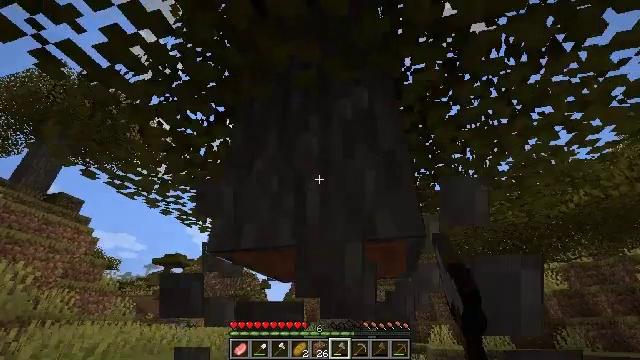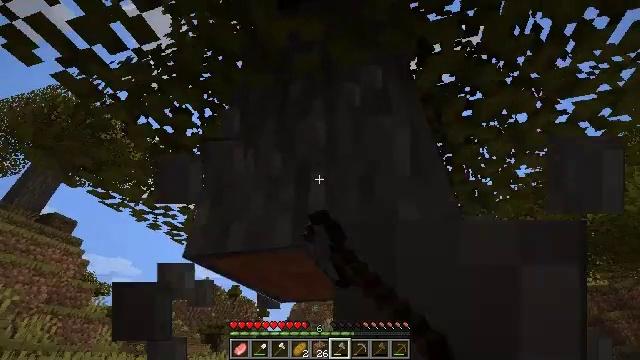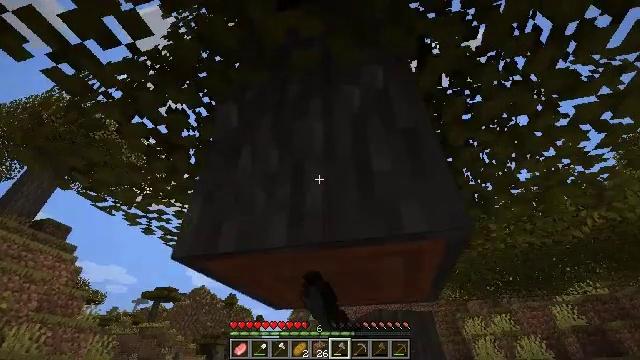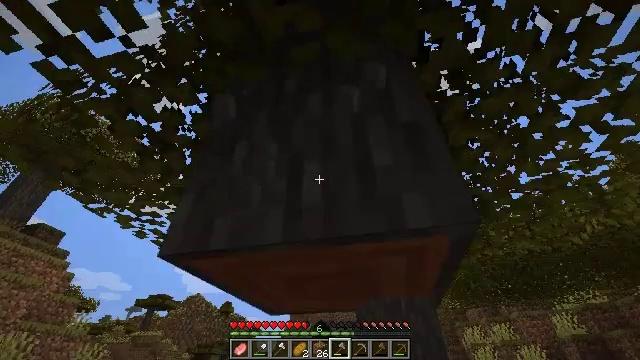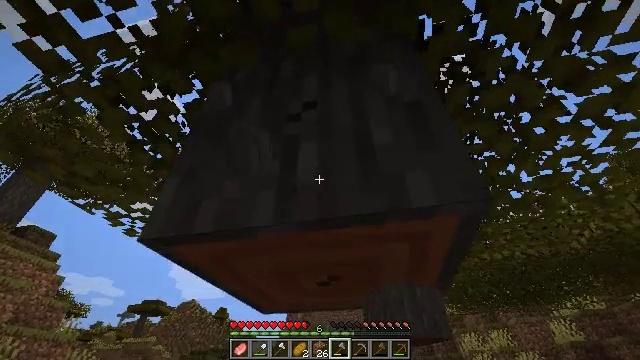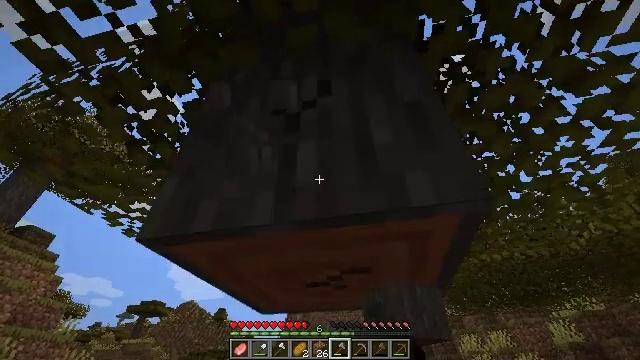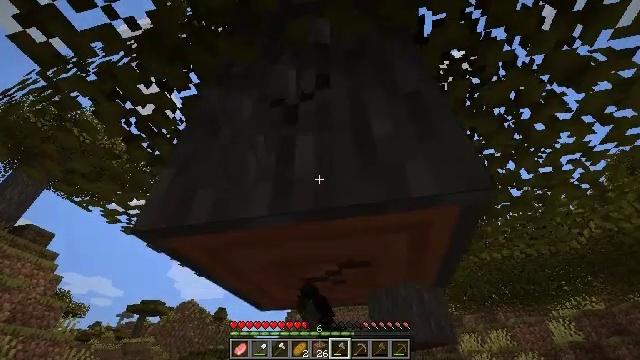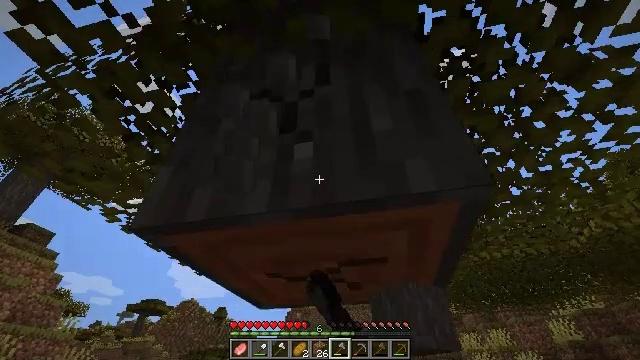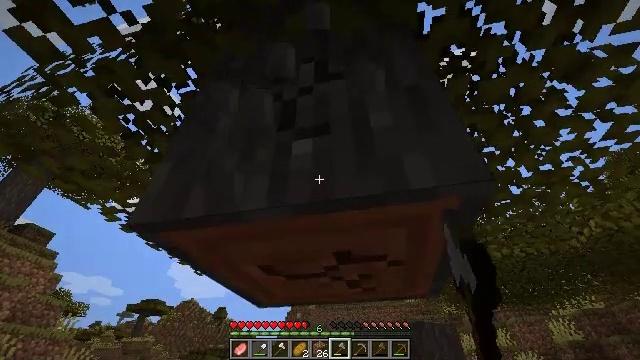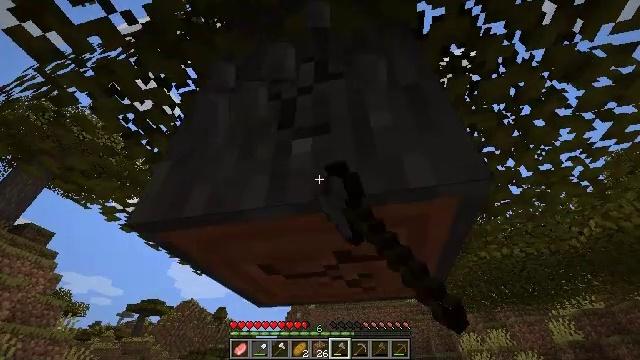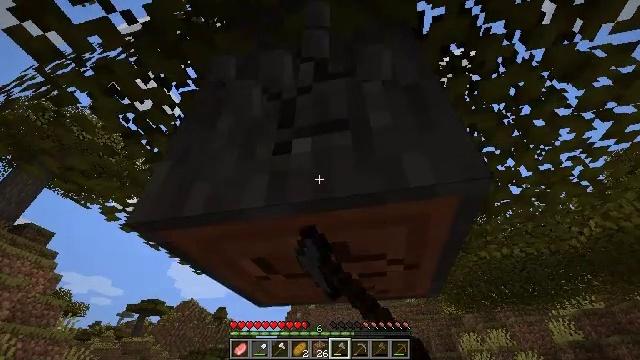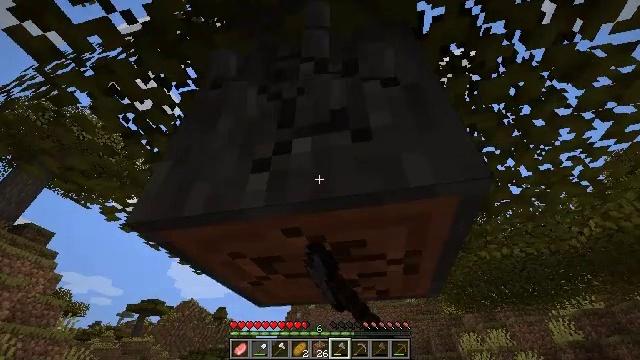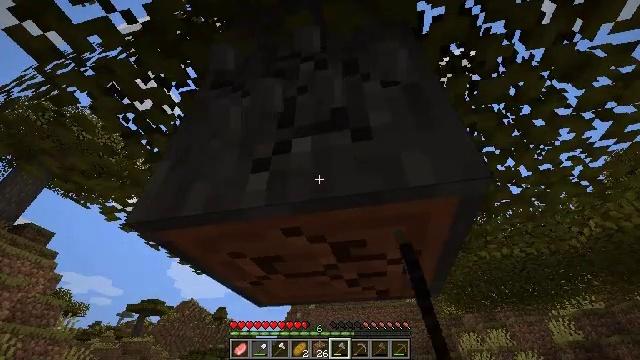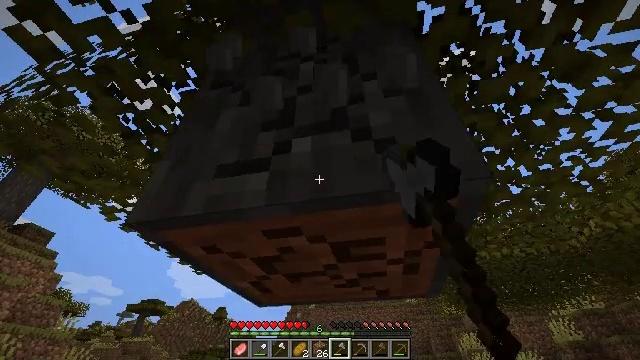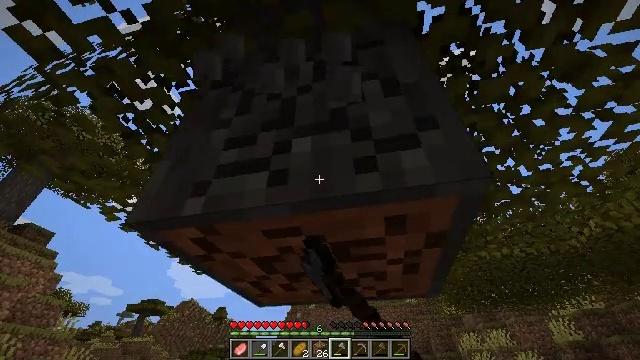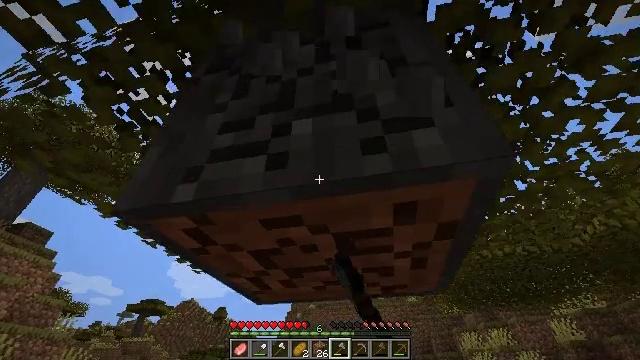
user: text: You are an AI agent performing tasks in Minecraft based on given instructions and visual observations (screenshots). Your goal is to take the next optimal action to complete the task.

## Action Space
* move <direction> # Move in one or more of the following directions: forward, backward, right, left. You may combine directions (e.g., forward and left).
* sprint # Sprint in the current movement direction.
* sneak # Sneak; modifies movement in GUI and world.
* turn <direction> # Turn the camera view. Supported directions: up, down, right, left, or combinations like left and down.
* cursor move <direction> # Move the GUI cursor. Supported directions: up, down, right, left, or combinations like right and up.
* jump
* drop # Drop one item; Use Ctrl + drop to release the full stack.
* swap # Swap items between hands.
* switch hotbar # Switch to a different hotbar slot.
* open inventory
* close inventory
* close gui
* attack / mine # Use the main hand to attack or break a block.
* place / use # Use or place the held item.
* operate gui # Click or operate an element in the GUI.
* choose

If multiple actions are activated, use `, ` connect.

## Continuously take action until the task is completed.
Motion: motion action
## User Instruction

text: Harvest the acacia log from the forest.
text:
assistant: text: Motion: move forward, turn up, attack / mine
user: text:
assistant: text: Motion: turn up, attack / mine
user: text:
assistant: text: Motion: turn up, attack / mine
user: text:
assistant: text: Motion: turn up, attack / mine
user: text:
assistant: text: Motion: attack / mine
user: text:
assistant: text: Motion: attack / mine
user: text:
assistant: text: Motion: attack / mine
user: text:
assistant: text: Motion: attack / mine
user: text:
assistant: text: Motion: attack / mine
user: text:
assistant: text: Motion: attack / mine
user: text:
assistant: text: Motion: attack / mine
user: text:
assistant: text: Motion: attack / mine
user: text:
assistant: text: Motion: attack / mine
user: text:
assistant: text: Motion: attack / mine
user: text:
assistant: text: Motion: move forward, attack / mine
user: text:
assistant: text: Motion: move forward, attack / mine
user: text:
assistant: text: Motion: move forward, attack / mine
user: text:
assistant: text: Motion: move forward, attack / mine, jump
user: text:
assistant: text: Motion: move forward, turn right, attack / mine, jump
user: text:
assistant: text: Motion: move forward, turn right, attack / mine, jump
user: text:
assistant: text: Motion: move forward, turn right, attack / mine, jump
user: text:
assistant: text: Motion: move forward, turn right and up, attack / mine, jump
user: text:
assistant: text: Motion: move forward, turn right and up, attack / mine
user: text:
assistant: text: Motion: turn right and up, attack / mine
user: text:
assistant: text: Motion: turn right and up, attack / mine
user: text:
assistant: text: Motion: turn up, attack / mine
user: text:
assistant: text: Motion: turn left and up, attack / mine
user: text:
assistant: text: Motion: turn up, attack / mine
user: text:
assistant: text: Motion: turn up, attack / mine
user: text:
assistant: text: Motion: turn up, attack / mine